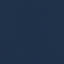
Label: SeaLake